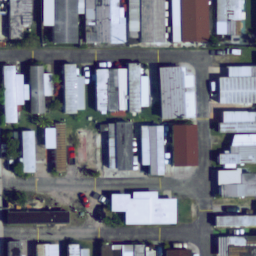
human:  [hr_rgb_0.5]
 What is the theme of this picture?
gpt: mobile home park

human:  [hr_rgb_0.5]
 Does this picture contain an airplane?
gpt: no

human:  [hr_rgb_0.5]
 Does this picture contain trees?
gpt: yes

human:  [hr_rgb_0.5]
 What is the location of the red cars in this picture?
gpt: lower left